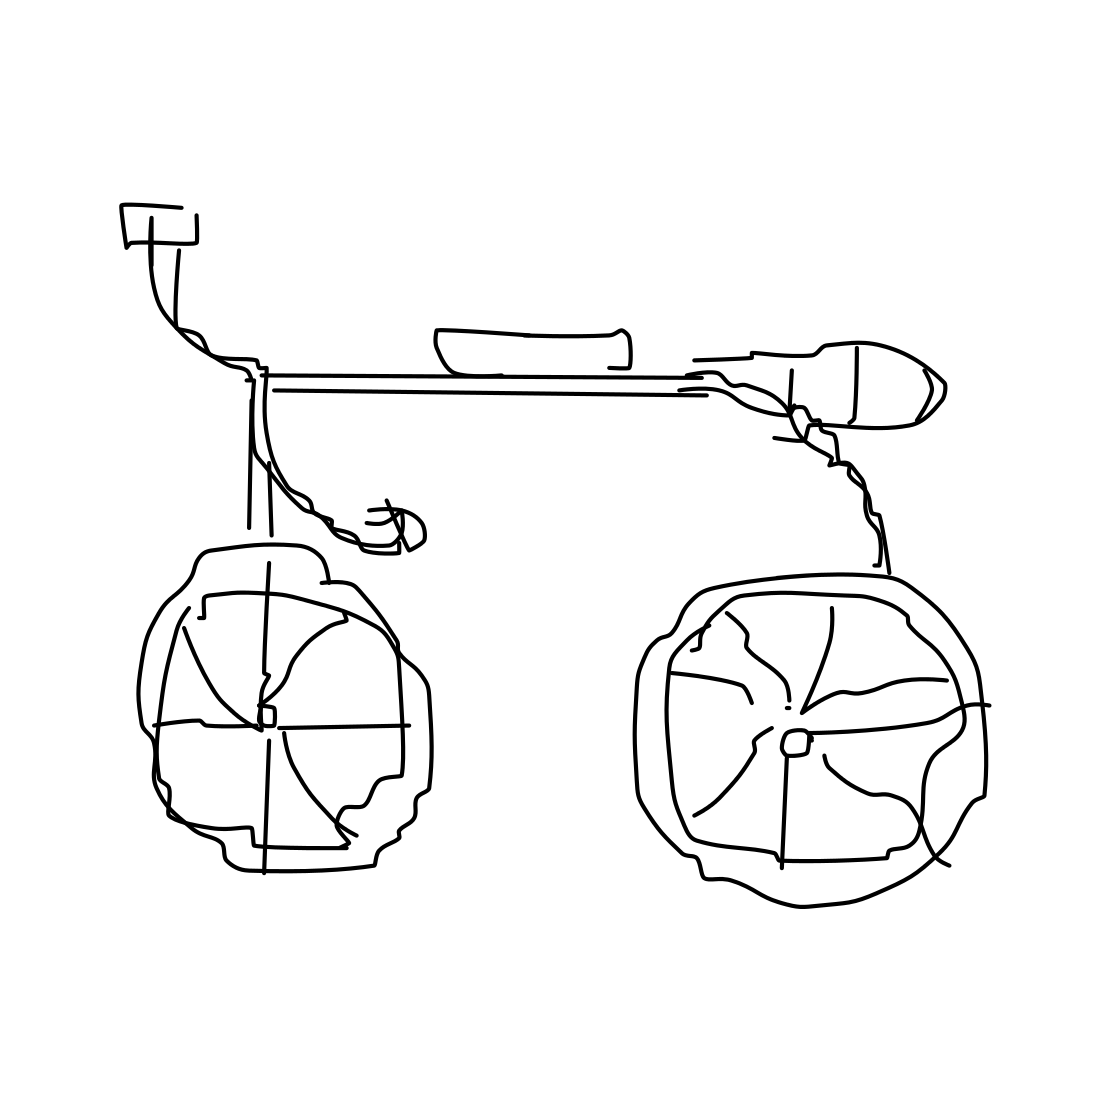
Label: bicycle